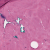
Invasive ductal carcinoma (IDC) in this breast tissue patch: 0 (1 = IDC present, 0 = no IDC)